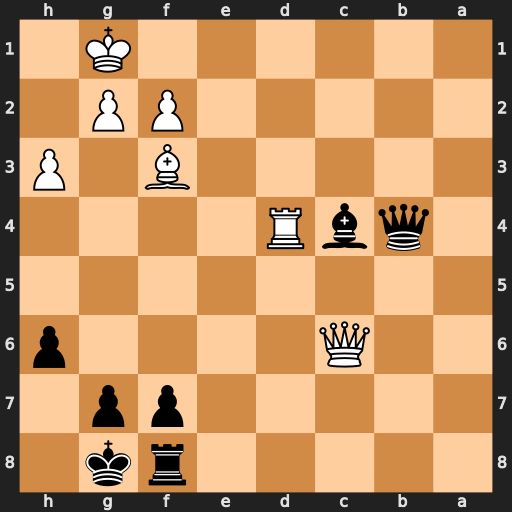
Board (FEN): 5rk1/5pp1/2Q4p/8/1qbR4/5B1P/5PP1/6K1
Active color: b
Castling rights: -
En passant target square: -
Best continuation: Qe1+ Kh2 Qe5+